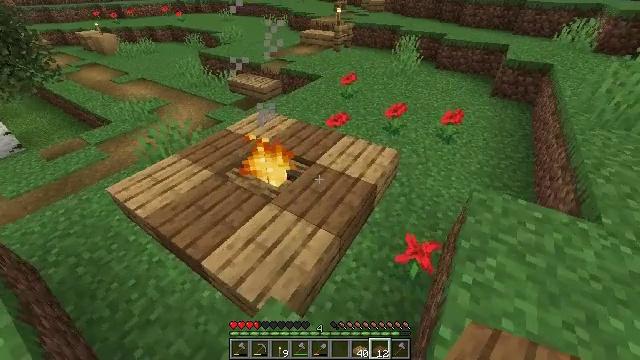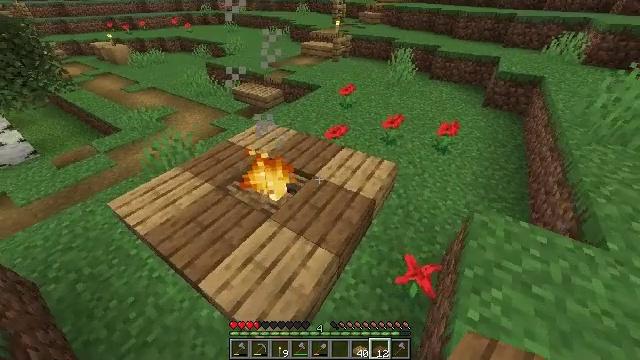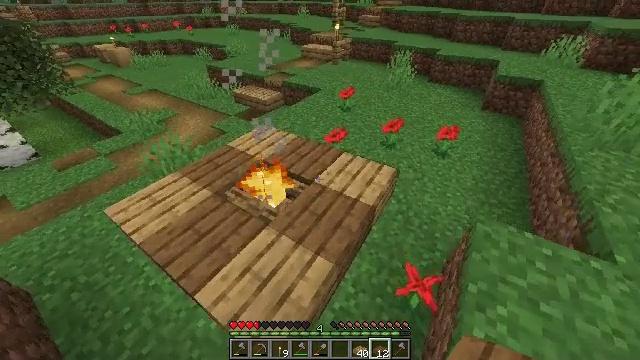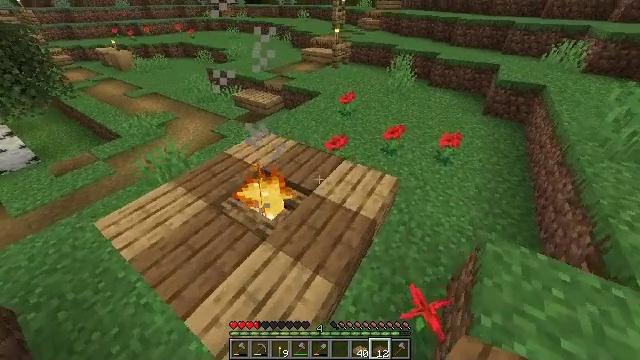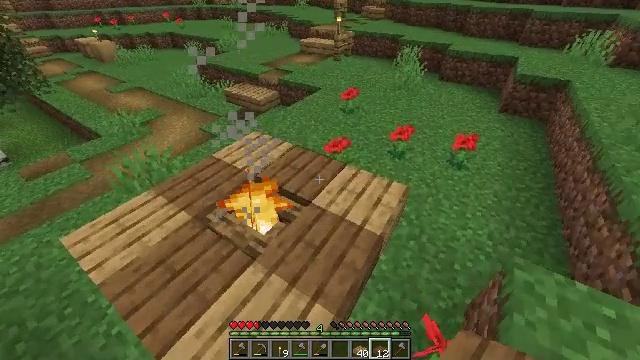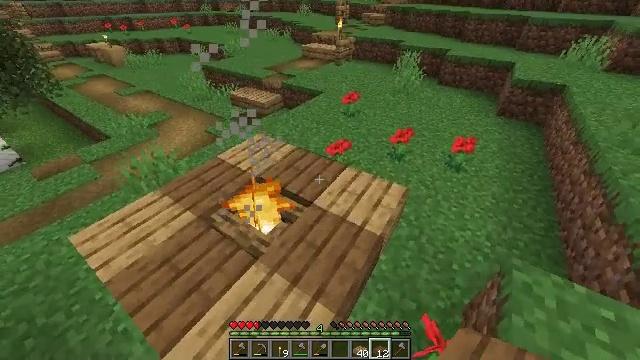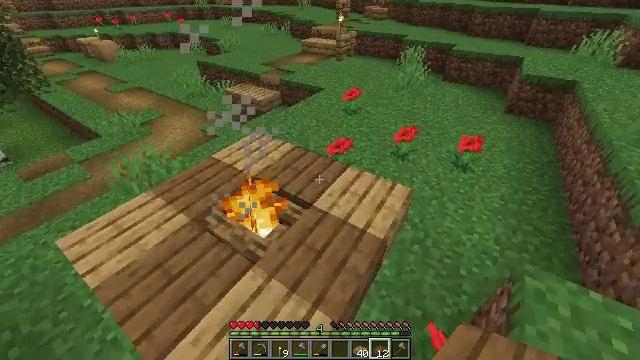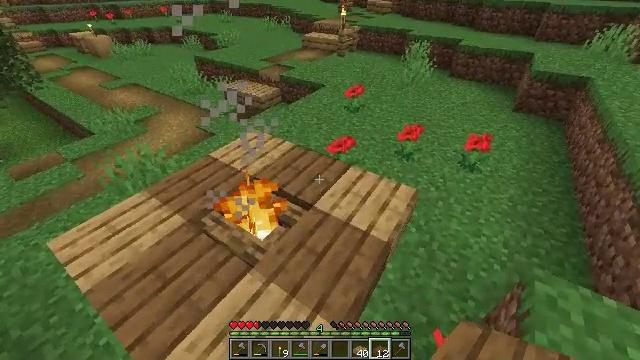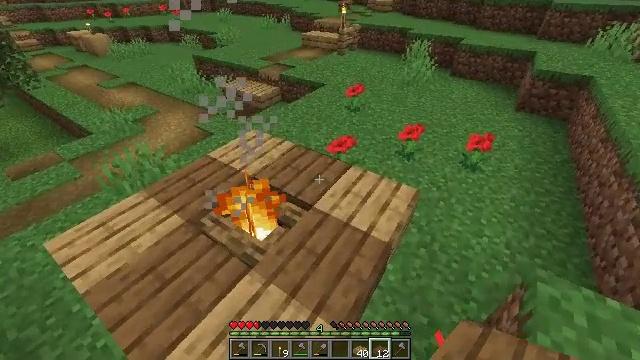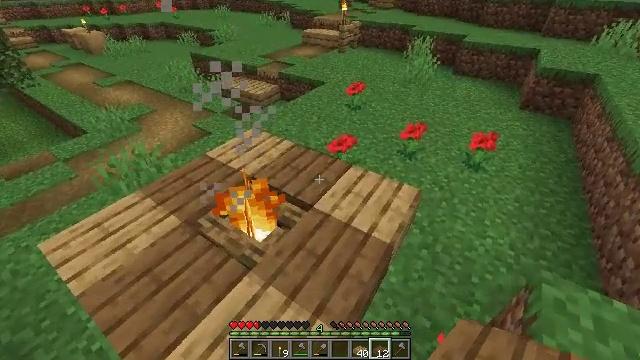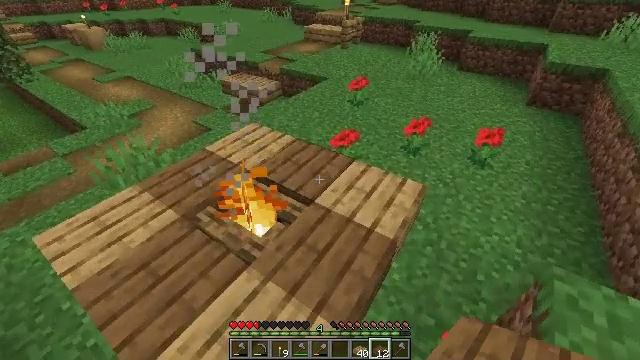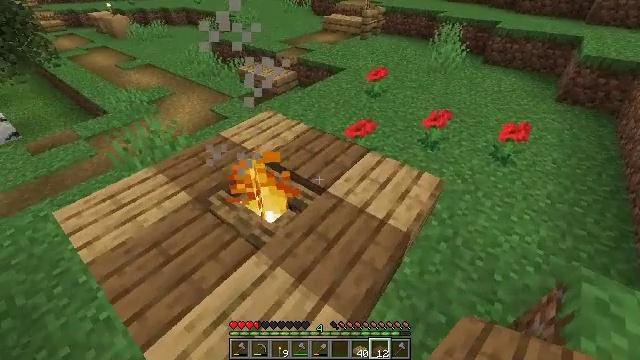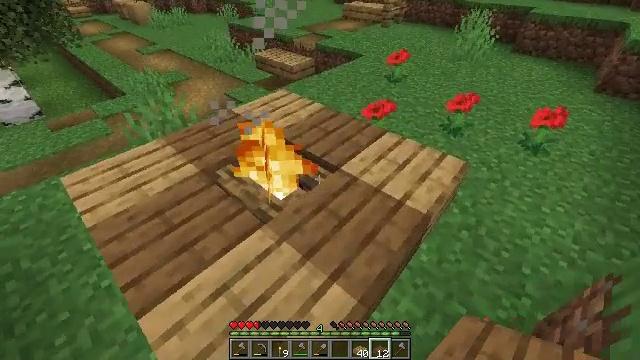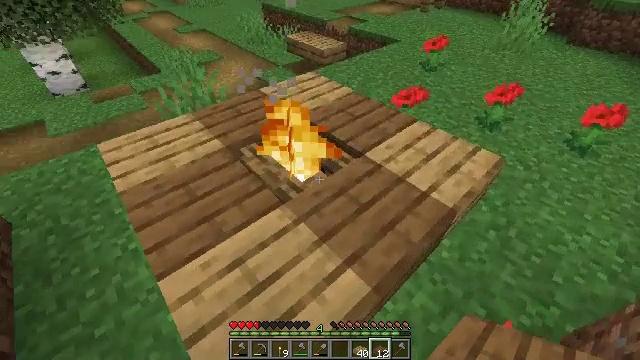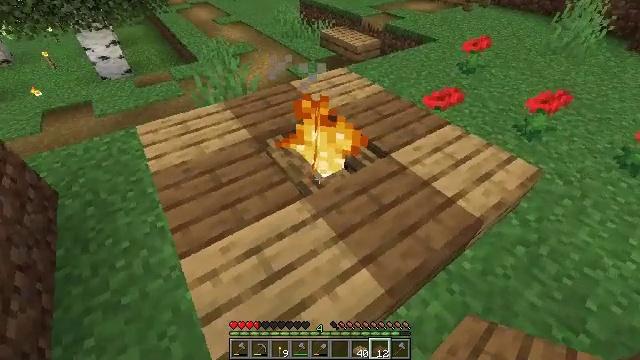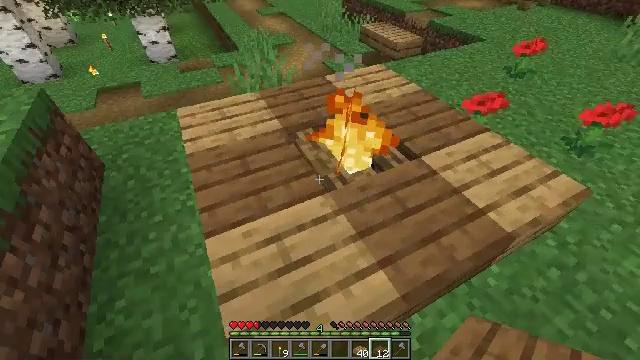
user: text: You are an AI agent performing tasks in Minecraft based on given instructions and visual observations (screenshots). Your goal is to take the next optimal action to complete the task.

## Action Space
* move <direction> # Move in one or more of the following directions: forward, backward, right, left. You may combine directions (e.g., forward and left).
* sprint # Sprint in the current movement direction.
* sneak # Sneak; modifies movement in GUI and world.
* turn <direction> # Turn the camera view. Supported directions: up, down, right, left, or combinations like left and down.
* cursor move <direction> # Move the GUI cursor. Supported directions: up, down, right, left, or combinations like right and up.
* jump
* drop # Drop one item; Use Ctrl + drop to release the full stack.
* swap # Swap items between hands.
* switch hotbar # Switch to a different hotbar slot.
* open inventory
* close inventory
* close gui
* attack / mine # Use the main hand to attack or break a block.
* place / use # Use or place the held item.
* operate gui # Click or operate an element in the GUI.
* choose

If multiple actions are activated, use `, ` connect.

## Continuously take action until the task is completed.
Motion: motion action
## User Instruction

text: Reclaim the oak slab from a structure.
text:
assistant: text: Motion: move forward
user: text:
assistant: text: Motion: move forward
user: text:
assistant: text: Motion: no_op
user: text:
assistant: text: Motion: no_op
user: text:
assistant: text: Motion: no_op
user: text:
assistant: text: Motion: no_op
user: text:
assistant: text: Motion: no_op
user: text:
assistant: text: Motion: no_op
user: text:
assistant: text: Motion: no_op
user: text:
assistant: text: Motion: no_op
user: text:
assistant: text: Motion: turn left and down
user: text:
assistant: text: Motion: turn left
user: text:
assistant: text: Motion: turn left and down
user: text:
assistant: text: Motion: turn left
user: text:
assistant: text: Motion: turn left and down
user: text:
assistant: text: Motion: turn left and down
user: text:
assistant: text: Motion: turn left and down
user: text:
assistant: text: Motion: no_op
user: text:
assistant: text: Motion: no_op
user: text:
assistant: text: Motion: no_op
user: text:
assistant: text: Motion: no_op
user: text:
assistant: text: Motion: no_op
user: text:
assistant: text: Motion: no_op
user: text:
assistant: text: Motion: no_op
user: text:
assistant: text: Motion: no_op
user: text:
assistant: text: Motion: no_op
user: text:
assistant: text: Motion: no_op
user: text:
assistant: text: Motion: no_op
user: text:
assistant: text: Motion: no_op
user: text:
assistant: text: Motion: no_op